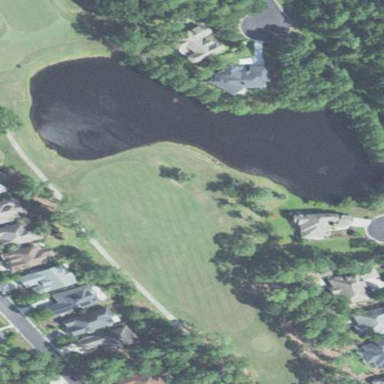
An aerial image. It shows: Water hazard in golf course. The hazard is natural water feature.